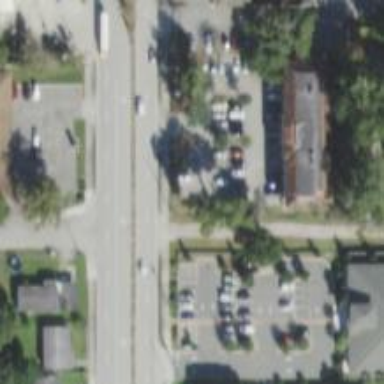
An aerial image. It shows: Unmarked road crossing.